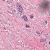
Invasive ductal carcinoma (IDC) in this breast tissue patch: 1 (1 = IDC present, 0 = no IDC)